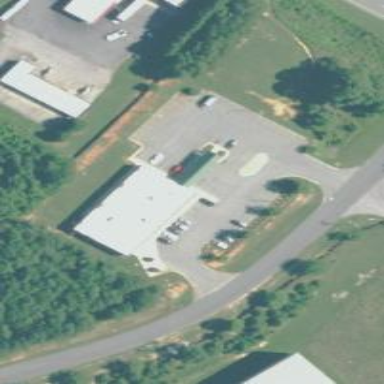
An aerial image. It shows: Clinic.